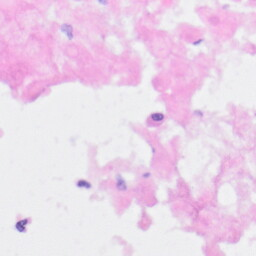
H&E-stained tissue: Kidney